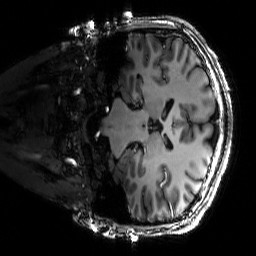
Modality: T1w
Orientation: coronal
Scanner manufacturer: siemens
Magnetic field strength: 6.98 T
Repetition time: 2.28 s
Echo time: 0.00258 s